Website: crate-barrel
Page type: customer-info-address
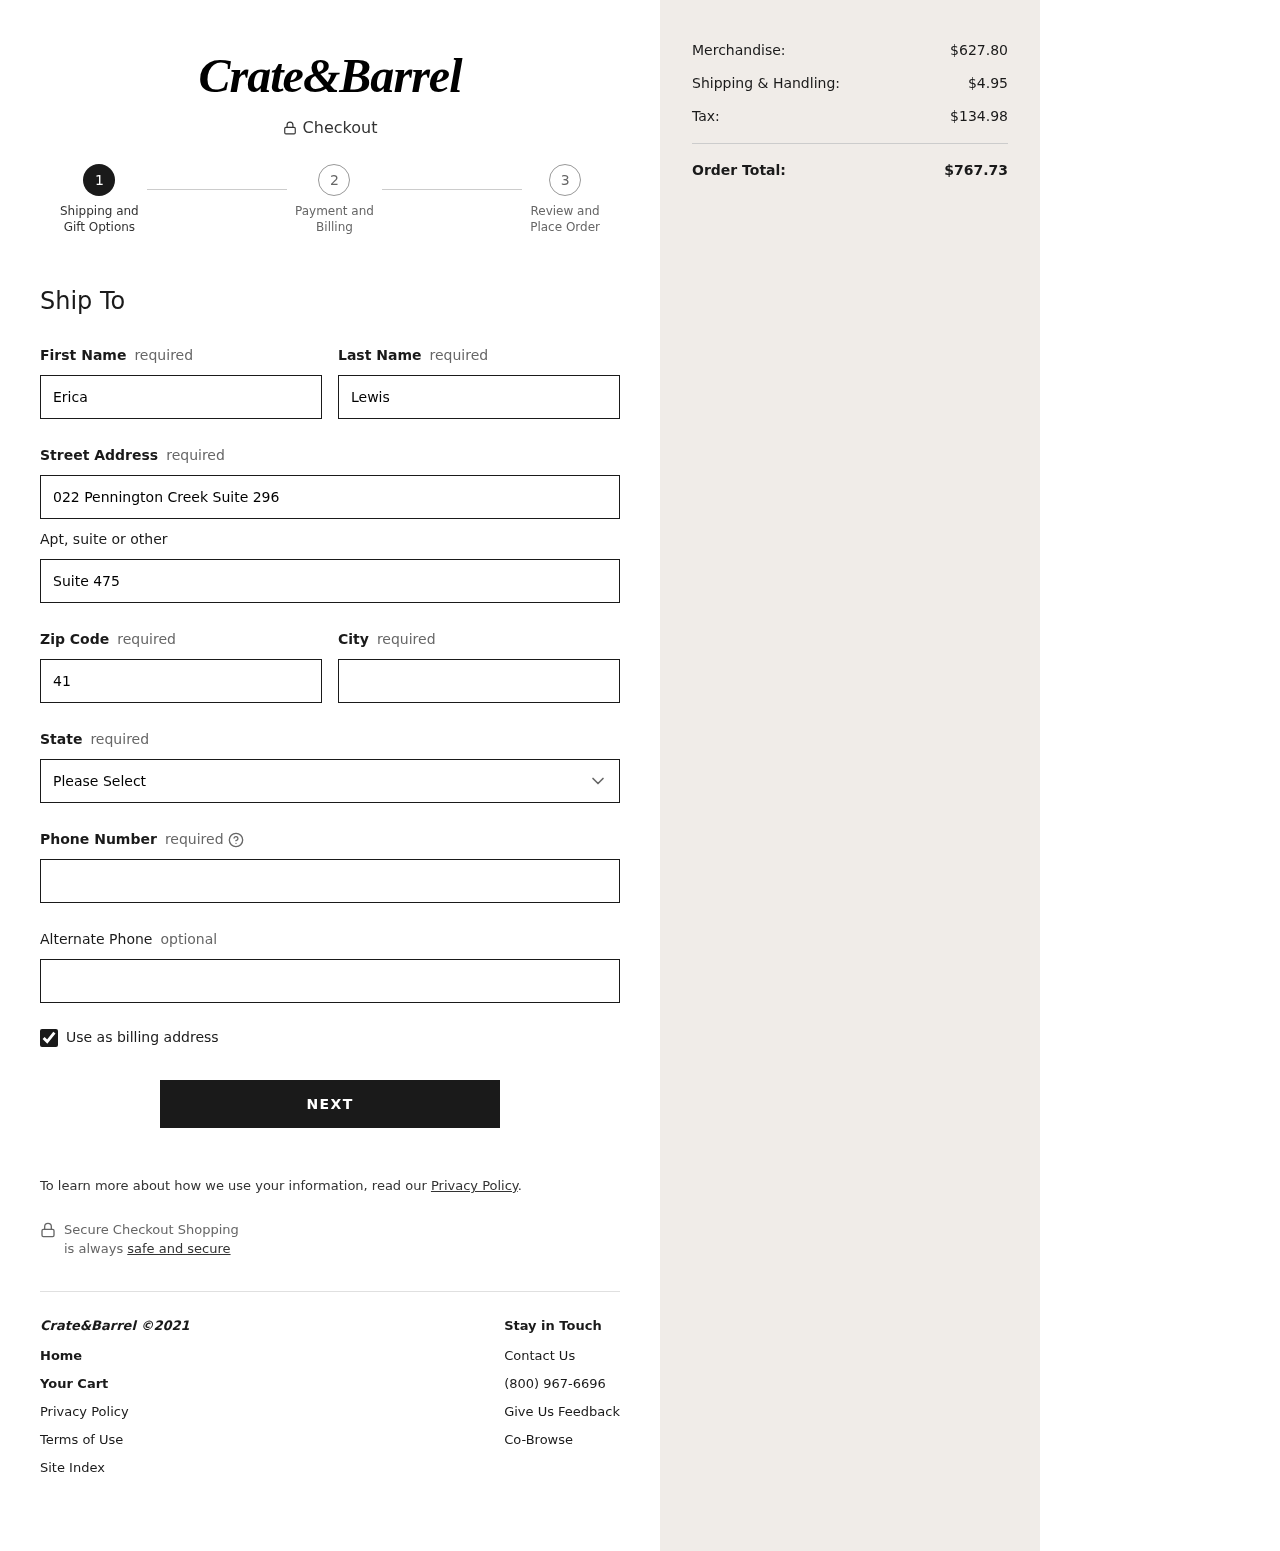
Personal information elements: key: PII_STATE
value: PW
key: PII_FIRSTNAME
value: Erica
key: PII_LASTNAME
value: Lewis
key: PII_STREET
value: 022 Pennington Creek Suite 296
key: PII_STREET2
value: Suite 475
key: PII_POSTCODE
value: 41942
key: PII_CITY
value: Zunigaside
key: PII_PHONE
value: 9502065269
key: PII_PHONE_ALT
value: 4185574662
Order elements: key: ORDER_SUBTOTAL
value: $627.80
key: ORDER_SHIPPING_COST
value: $4.95
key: ORDER_TAX
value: $134.98
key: ORDER_TOTAL
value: $767.73